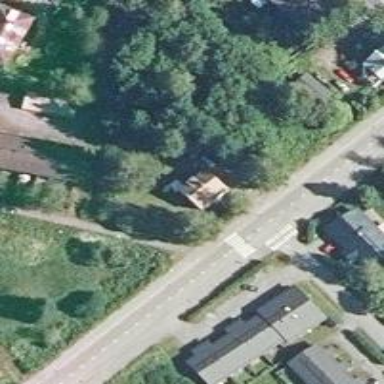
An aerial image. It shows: Cycleway.